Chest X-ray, PA view. Patient: 36 years old, sex F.
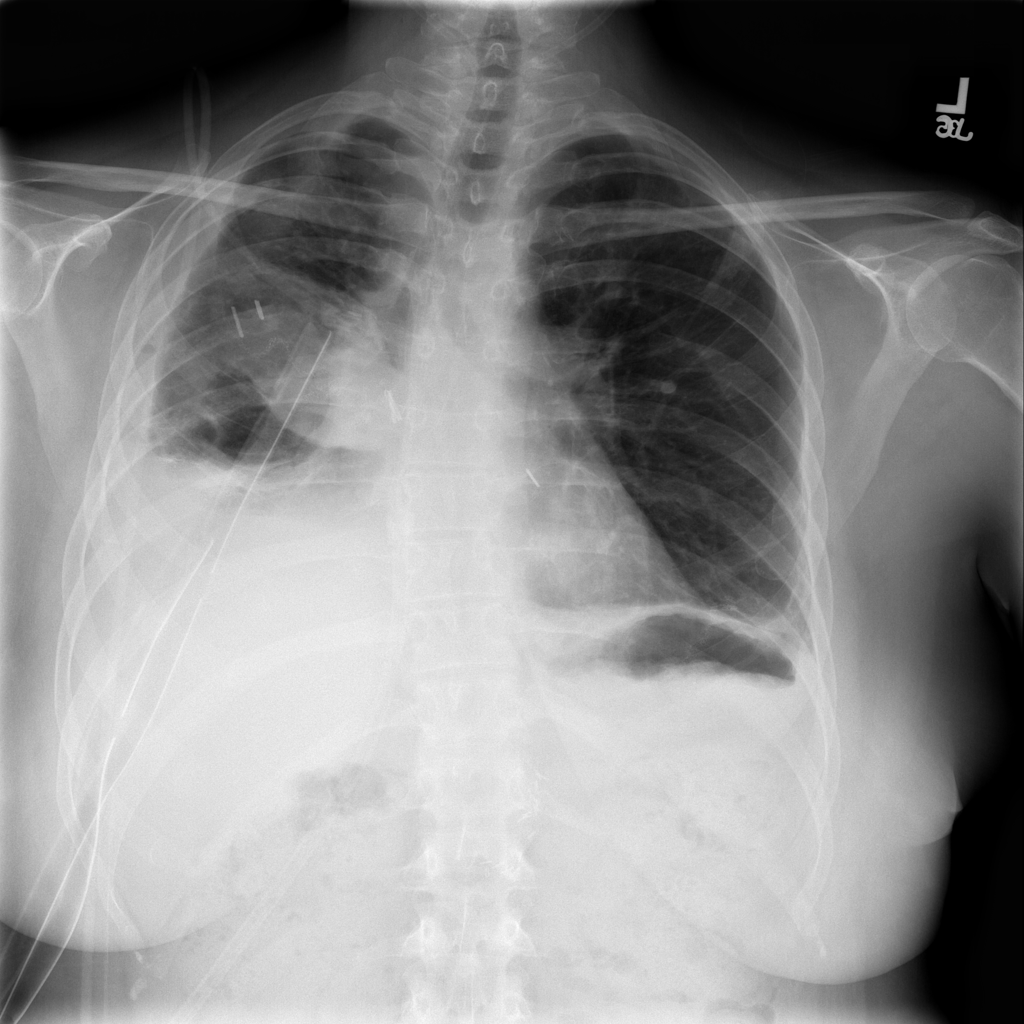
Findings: Atelectasis, Effusion, Infiltration